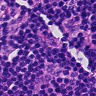
Metastatic tissue present: no